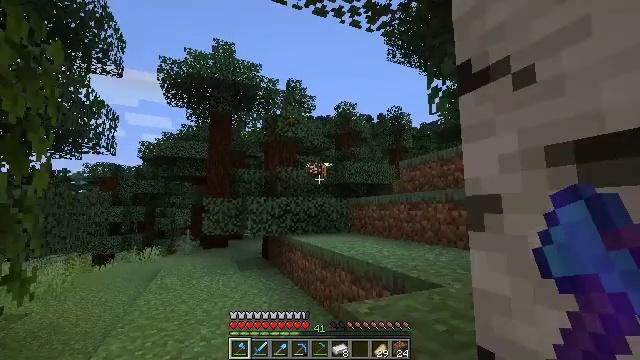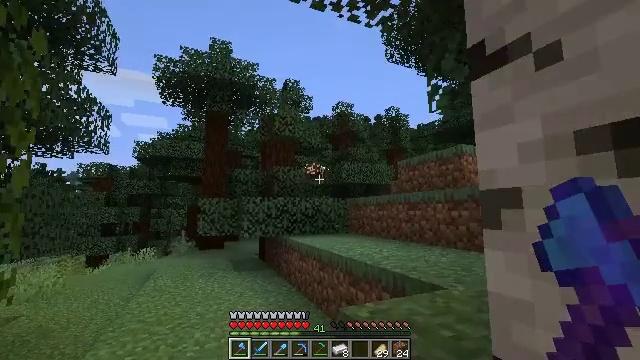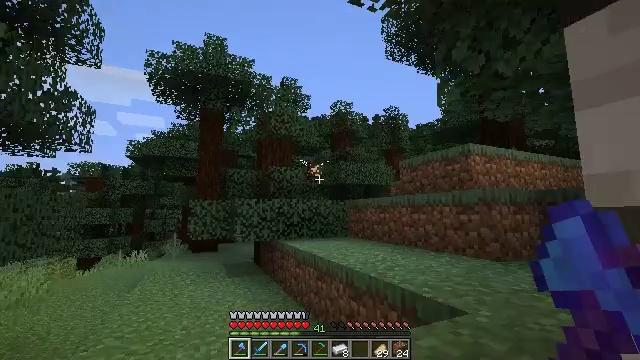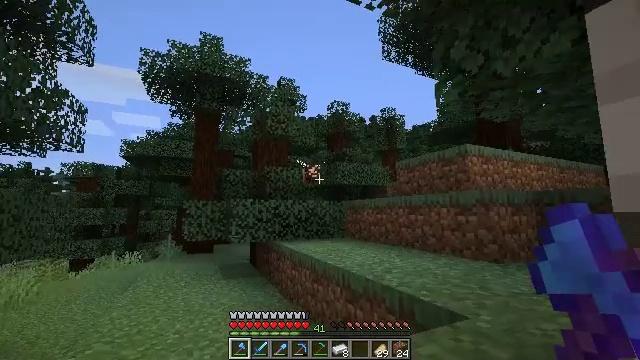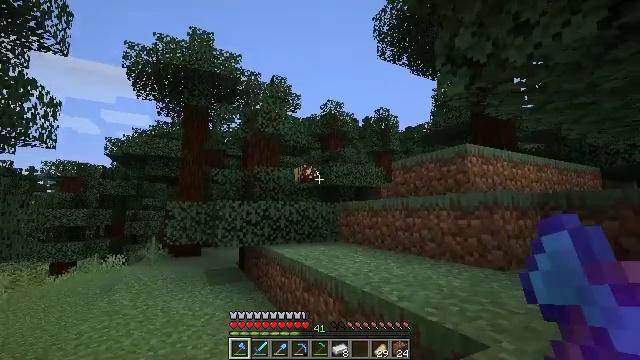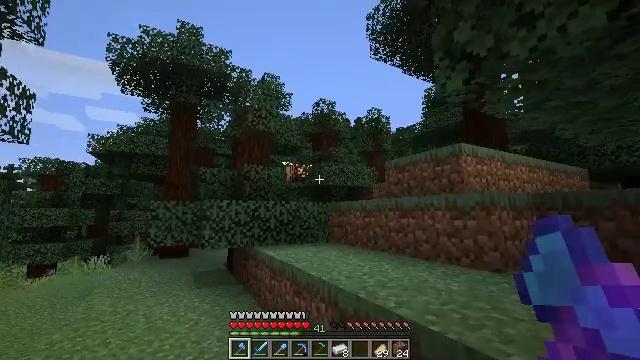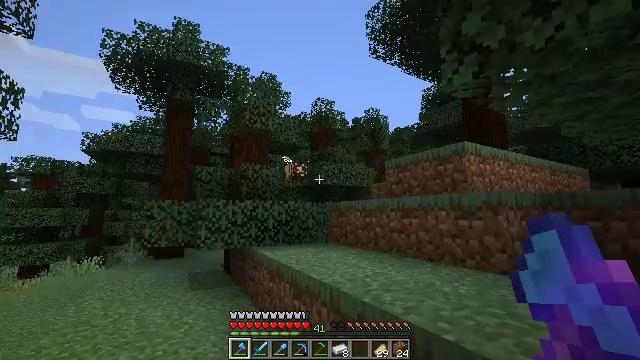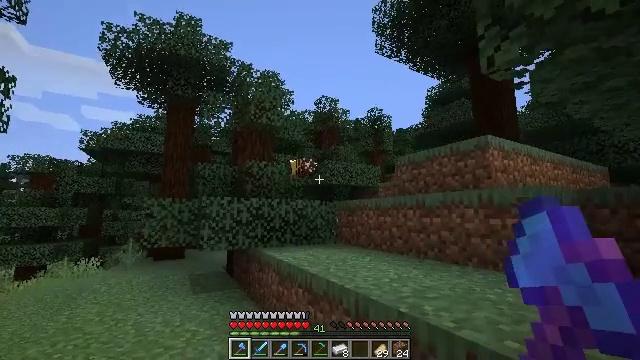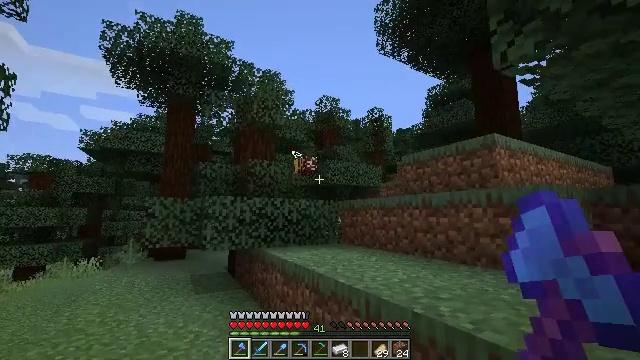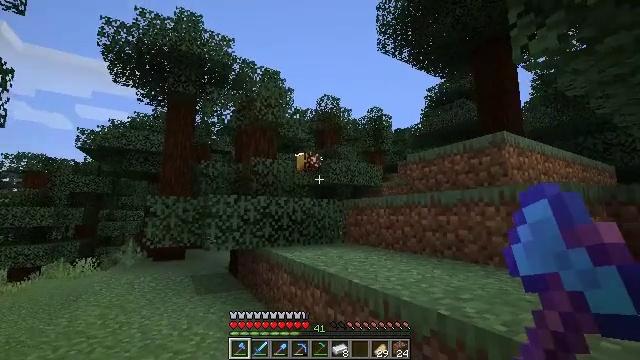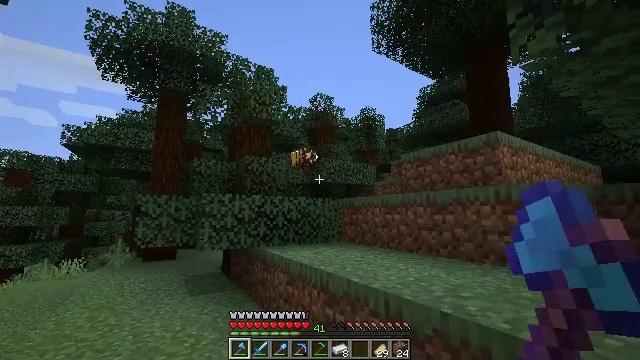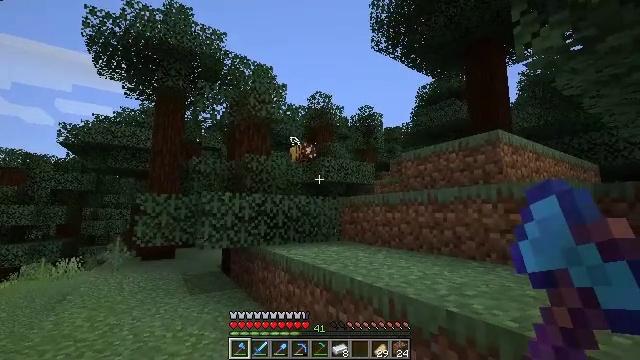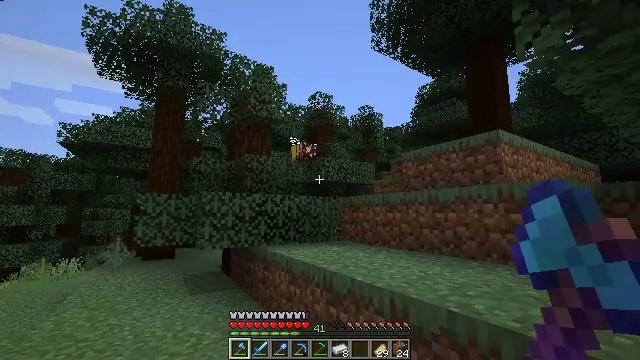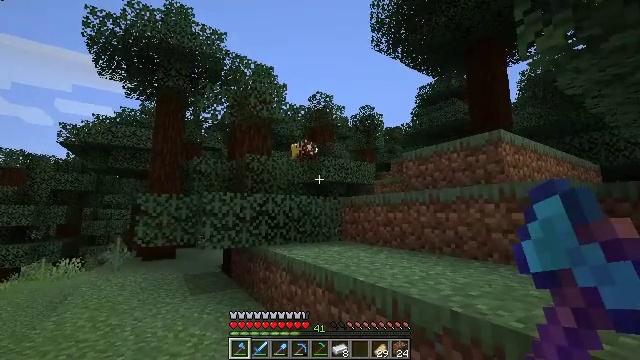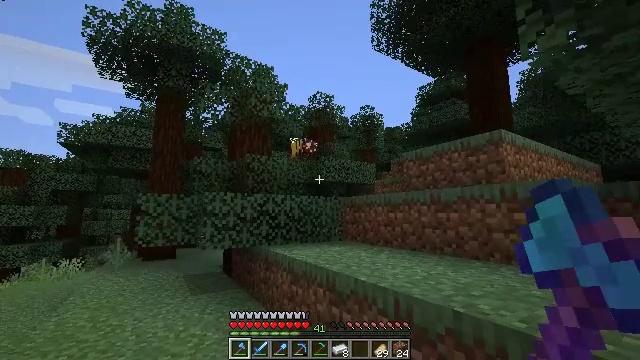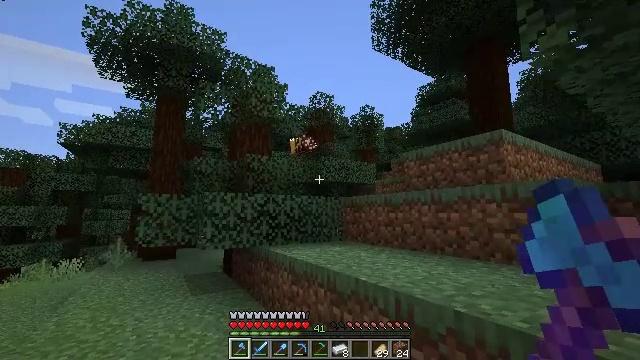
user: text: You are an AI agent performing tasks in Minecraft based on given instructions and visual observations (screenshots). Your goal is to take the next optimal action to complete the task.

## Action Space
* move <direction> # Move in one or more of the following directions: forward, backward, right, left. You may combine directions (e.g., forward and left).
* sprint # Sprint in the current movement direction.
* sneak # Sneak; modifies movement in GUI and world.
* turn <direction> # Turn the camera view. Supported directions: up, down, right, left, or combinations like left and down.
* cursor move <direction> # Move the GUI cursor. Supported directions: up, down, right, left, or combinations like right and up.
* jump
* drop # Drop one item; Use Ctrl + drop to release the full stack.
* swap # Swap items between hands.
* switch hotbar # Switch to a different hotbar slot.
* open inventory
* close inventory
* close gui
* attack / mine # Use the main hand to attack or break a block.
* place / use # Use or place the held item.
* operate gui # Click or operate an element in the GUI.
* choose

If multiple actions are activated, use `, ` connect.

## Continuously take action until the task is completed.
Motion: motion action
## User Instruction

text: Clear the sweet berry bush to collect the sweet berries.
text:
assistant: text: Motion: move forward
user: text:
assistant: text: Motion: move forward
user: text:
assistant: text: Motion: move forward
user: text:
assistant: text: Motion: move forward, turn right
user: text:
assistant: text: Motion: move forward and move left, turn right
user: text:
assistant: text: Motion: move forward and move left
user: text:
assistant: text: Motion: move forward and move left
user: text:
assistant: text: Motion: move left
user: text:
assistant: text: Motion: no_op
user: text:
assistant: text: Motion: turn right
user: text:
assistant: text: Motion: no_op
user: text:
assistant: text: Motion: no_op
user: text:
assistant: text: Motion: no_op
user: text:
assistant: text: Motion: no_op
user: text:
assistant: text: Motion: no_op
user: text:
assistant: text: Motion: no_op
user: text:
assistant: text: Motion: no_op
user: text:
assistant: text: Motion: no_op
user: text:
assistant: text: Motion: no_op
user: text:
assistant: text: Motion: no_op
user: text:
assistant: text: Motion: no_op
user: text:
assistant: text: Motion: no_op
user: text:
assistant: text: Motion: no_op
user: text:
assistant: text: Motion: no_op
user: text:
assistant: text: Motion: no_op
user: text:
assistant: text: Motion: no_op
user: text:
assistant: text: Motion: no_op
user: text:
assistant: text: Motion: no_op
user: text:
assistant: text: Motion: no_op
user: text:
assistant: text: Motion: no_op